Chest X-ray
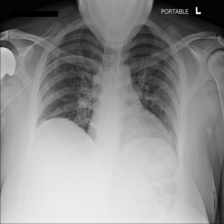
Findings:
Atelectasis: negative
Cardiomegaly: negative
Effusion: negative
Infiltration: negative
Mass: negative
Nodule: negative
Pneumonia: negative
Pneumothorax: negative
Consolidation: negative
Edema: negative
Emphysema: negative
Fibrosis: negative
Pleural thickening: negative
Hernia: negative